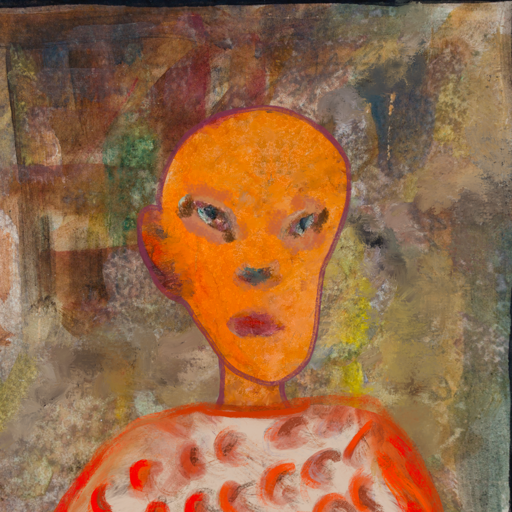
Background: Mosgoul, Head And Neck Front: Hypocrite, Face Front: Boggyland, Bust: Rupkatha, Hair Front: Blank, Head Accessory: Blank, Second Necklace: Blank, Necklace: Blank, Baby: Blank